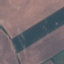
Land use / land cover class: AnnualCrop